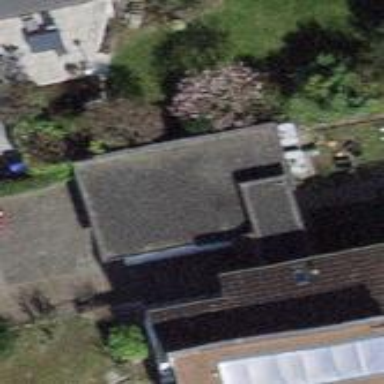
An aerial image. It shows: Garage building.